如图，已知一个由半圆柱与多面体$ABB_1A_1C$构成的几何体，平面$ABC$与半圆柱的下底面共面，且$AC\perp BC$．$P$为半圆弧$A_1B_1$上的动点（与$A_1,B_1$不重合）．

\noindent (1) 证明：平面$PA_1B_1\perp$平面$PBB_1$；
\noindent (2) 若四边形$ABB_1A_1$为正方形，且$AC=BC=1$，$\angle PB_1A_1=\dfrac{\pi}{4}$，求二面角$P-A_1B_1-C$的余弦值．

\vspace{0.2cm}
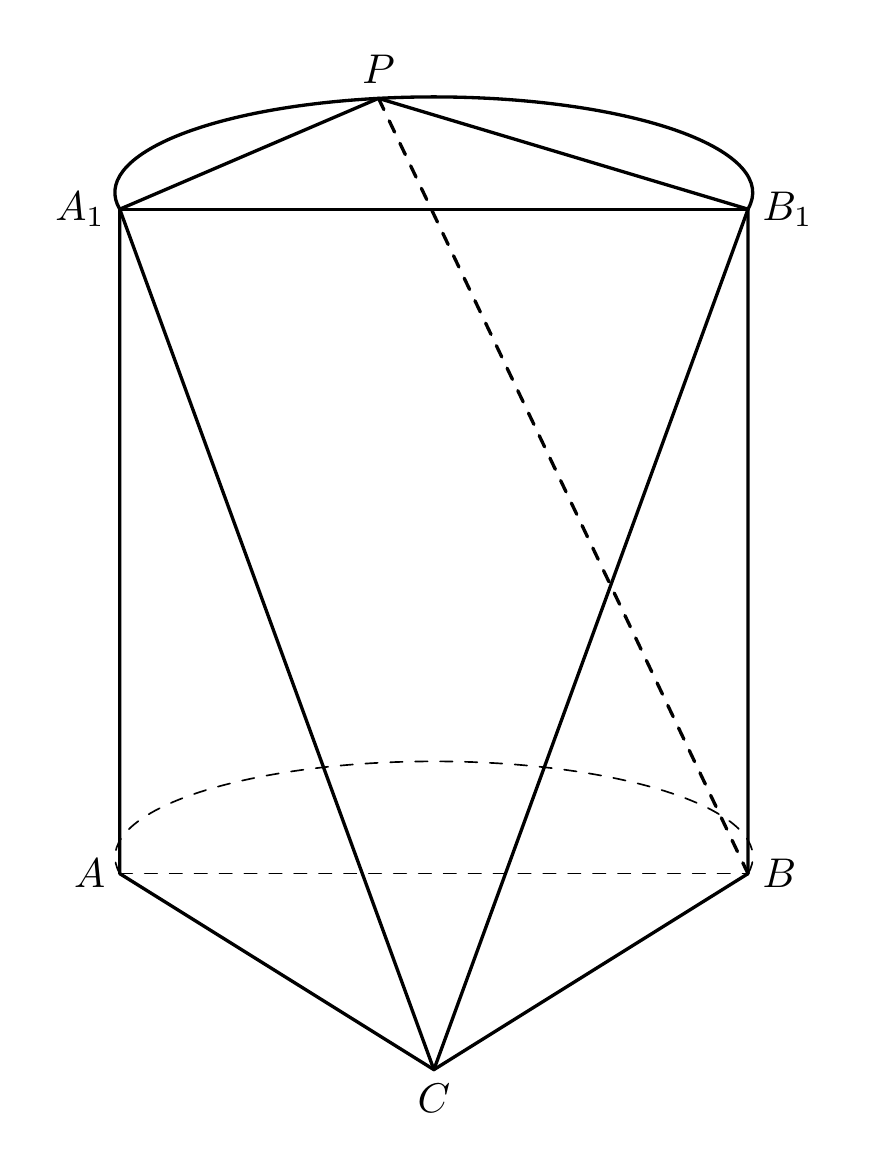
【解答】

\noindent \textbf{【答案】(1) 证明见解析；(2) $\boldsymbol{-\dfrac{\sqrt{5}}{5}}$}

\vspace{0.1cm}
\noindent \textbf{【知识点】} 面面垂直判定、空间二面角的向量求解方法

\vspace{0.1cm}
\noindent \textbf{【分析】}
(1) 面面垂直判定应用，由两组线线垂直：$PA_1\perp PB_1$，$PA_1\perp BB_1$，得线面垂直，进而证得面面垂直；
(2) 根据题意建立空间直角坐标系，利用向量法求二面角$P-A_1B_1-C$的余弦值．

\vspace{0.2cm}
\noindent \textbf{【详解】(1)}
在半圆柱内，$BB_1\perp$平面$PA_1B_1$，所以$BB_1\perp PA_1$；
因为$A_1B_1$为上底面对应圆的直径，所以$PA_1\perp PB_1$，
又$PB_1\cap BB_1=B_1$，$PB_1\subset$平面$PBB_1$，$BB_1\subset$平面$PBB_1$，
所以$PA_1\perp$平面$PBB_1$，
因为$PA_1\subset$平面$PA_1B_1$，
所以平面$PA_1B_1\perp$平面$PBB_1$．

\vspace{0.2cm}
\noindent (2) 根据题意以$C$为原点，建立空间直角坐标系，如图所示：

因为$AC=BC=1$，所以
$B(1,0,0)$，$A(0,1,0)$，$A_1(0,1,\sqrt{2})$，$B_1(1,0,\sqrt{2})$，$P(1,1,\sqrt{2})$，
$$\overrightarrow{CA_1}=(0,1,\sqrt{2}),\quad \overrightarrow{CB_1}=(1,0,\sqrt{2}),$$

平面$PA_1B_1$的一个法向量$\boldsymbol{\vec{n}_1}=(0,0,1)$，
设平面$CA_1B_1$的一个法向量$\boldsymbol{\vec{n}_2}=(x,y,z)$，
则
$$
\begin{cases}
\boldsymbol{\vec{n}_2}\cdot\overrightarrow{CA_1}=y+\sqrt{2}z=0\\
\boldsymbol{\vec{n}_2}\cdot\overrightarrow{CB_1}=x+\sqrt{2}z=0
\end{cases}
$$
令$z=1$，则
$$
\begin{cases}
x=-\sqrt{2}\\
y=-\sqrt{2}\\
z=1
\end{cases}
$$
取$\boldsymbol{\vec{n}_2}=(-\sqrt{2},-\sqrt{2},1)$，所以
$$
\cos\langle\boldsymbol{\vec{n}_1},\boldsymbol{\vec{n}_2}\rangle=\dfrac{1}{1\times\sqrt{5}}=\dfrac{\sqrt{5}}{5},
$$

由图可知，二面角$P-A_1B_1-C$为钝角，
所以所求二面角$P-A_1B_1-C$的余弦值为$\boldsymbol{-\dfrac{\sqrt{5}}{5}}$．

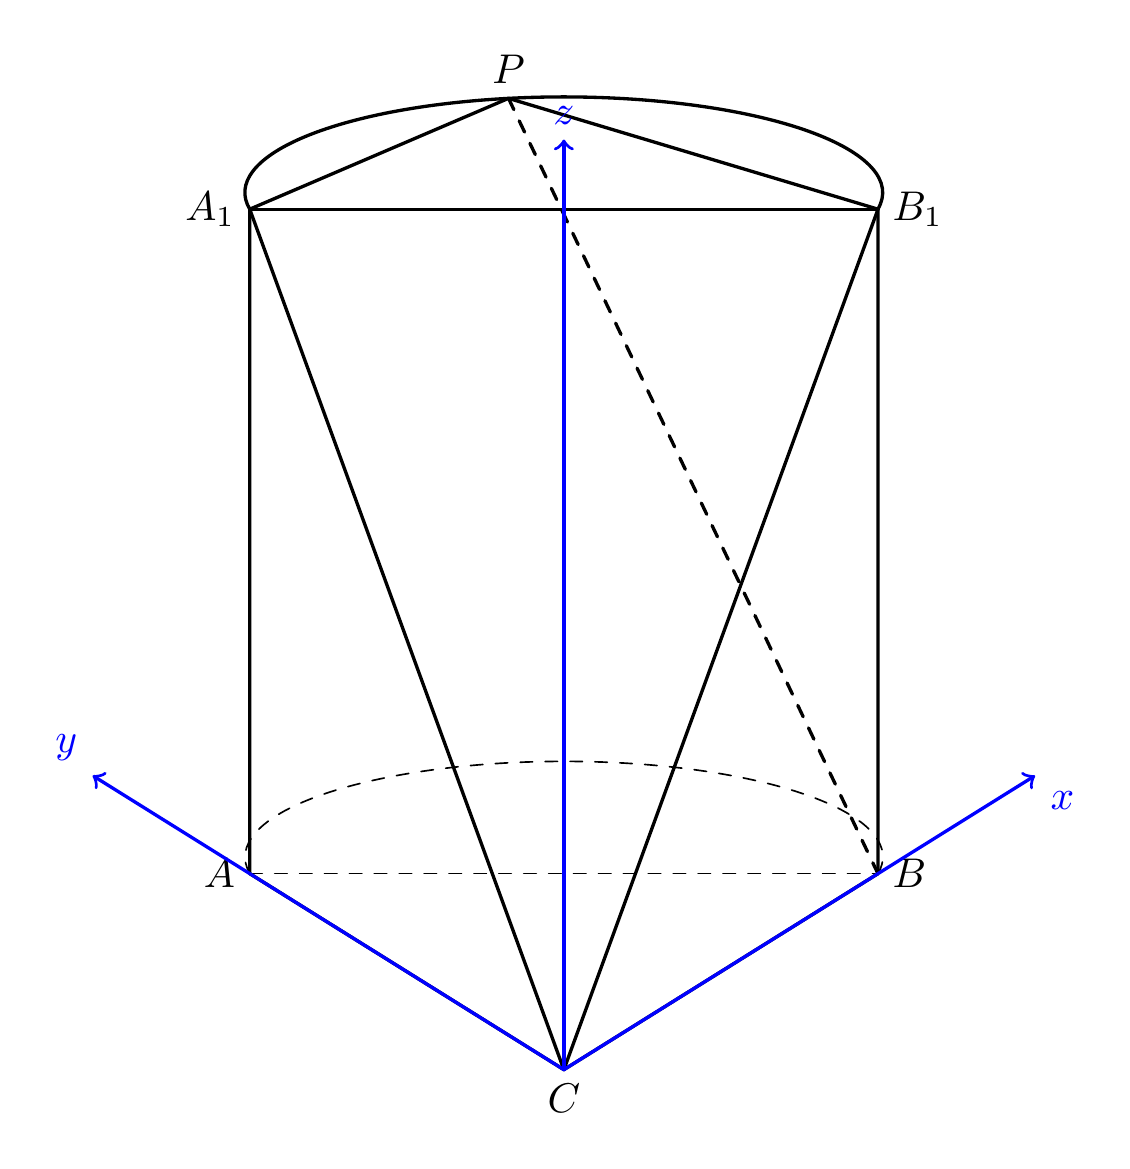